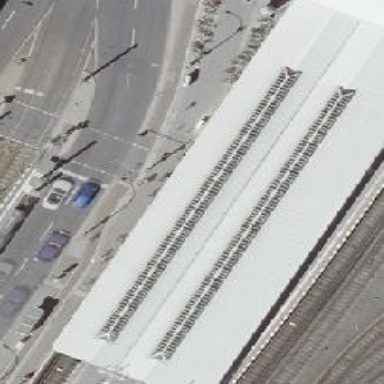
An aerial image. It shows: Subway station serving as public transport and railway station.